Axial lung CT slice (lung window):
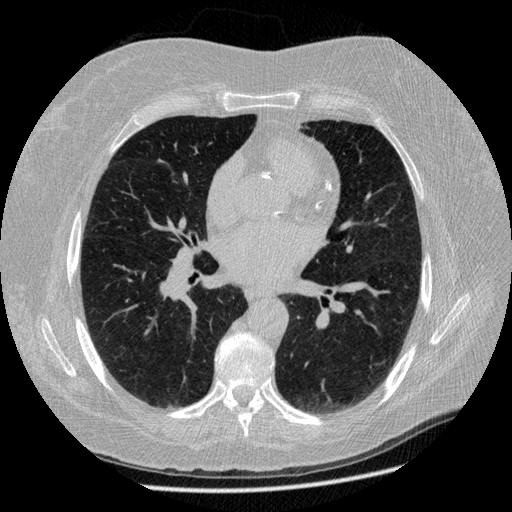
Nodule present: no